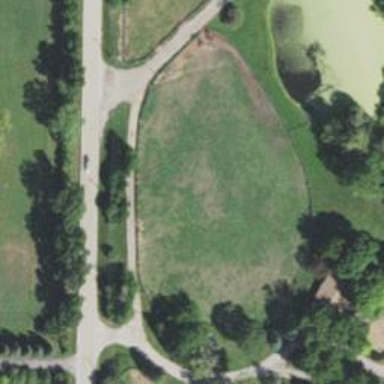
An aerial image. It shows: Driveway.